Aerial crown-view tile of a tropical tree (Barro Colorado Island, Panama), acquired 20250915:
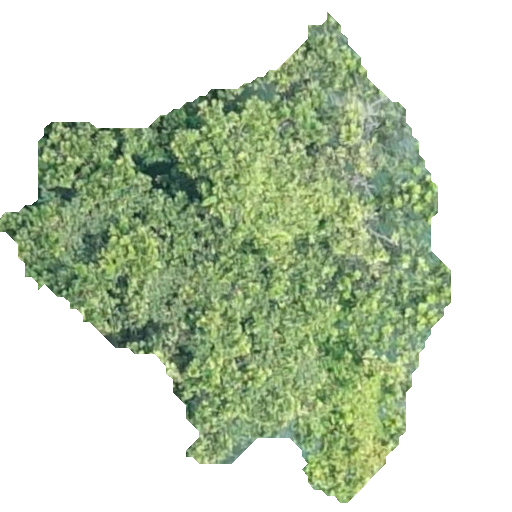
Species: Anacardium excelsum
GBIF accepted scientific name: Anacardium excelsum
Crown area: 179.522 m²